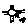
Label: square